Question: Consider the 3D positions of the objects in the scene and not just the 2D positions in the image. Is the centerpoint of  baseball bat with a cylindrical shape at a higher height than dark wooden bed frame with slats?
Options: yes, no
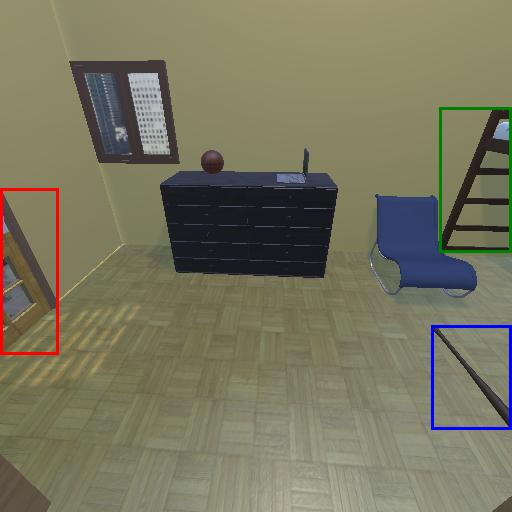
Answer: yes